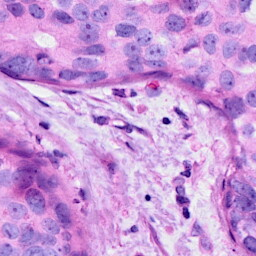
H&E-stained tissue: Breast